九年级 · 度量几何学
如图, $A B$ 是 $\odot O$ 的直径, 弦 $C D \perp A B$ 于点 $E, O C=5 \mathrm{~cm}, C D=8 \mathrm{~cm}$, 则 $A E$ 的长为

( )

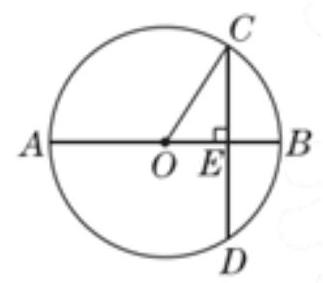
A. $8 \mathrm{~cm}$
B. $5 \mathrm{~cm}$
C. $3 \mathrm{~cm}$
D. $2 \mathrm{~cm}$

答案: A
解析: 【分析】

此题涉及圆中求半径的问题, 此类在圆中涉及弦长、半径、圆心角的计算的问题, 常把半弦长, 半圆心角, 圆心到弦距离转换到同一直角三角形中, 然后通过直角三角形予以求解, 常见辅助线是过圆心作弦的垂线. 根据垂径定理可以得到 $C E$ 的长, 在直角 $\triangle O C E$ 中, 根据勾股定理即可求得.

【解答】

解: $\because A B$ 为圆 $O$ 的直径, 弦 $C D \perp A B$, 垂足为点 $E$.

$\therefore C E=\frac{1}{2} C D=4$.

在直角 $\triangle O C E$ 中, $O E=\sqrt{O C^{2}-C E^{2}}$

$=\sqrt{25-16}=3$.

则 $A E=O A+O E=5+3=8(\mathrm{~cm})$.

故选 A